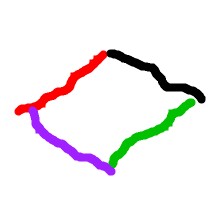
Shape: rhombus